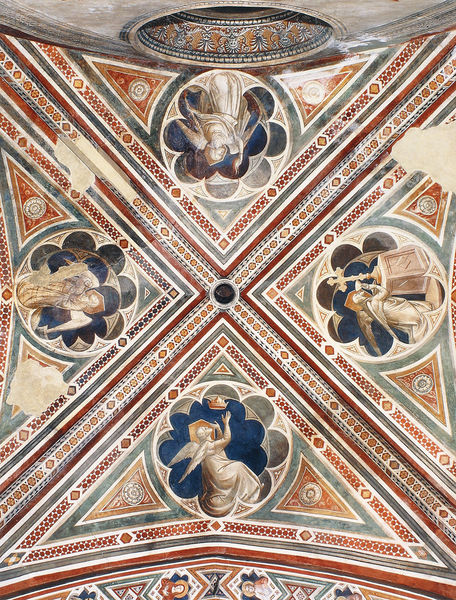
Titel: Baroncellikapelle: Marienleben
Künstler: Taddeo Gaddi
Standort: Florenz, S. Croce, Baroncellikapelle (EU - I - Toskana)
Schlagwörter: blau, gott, dreieck, zeichnung, rot, malerei, alt, bild, kirche, decke, krone, renaissance, engel, farben, farbe, linien, ornamente, vier, gewölbe, linie, mosaik, rom, christlich, fresko, maria, wandbild, verkündigung, aachen, göttlichkeit, kirchendecke, vier engel, 4 engel, kirche fresko